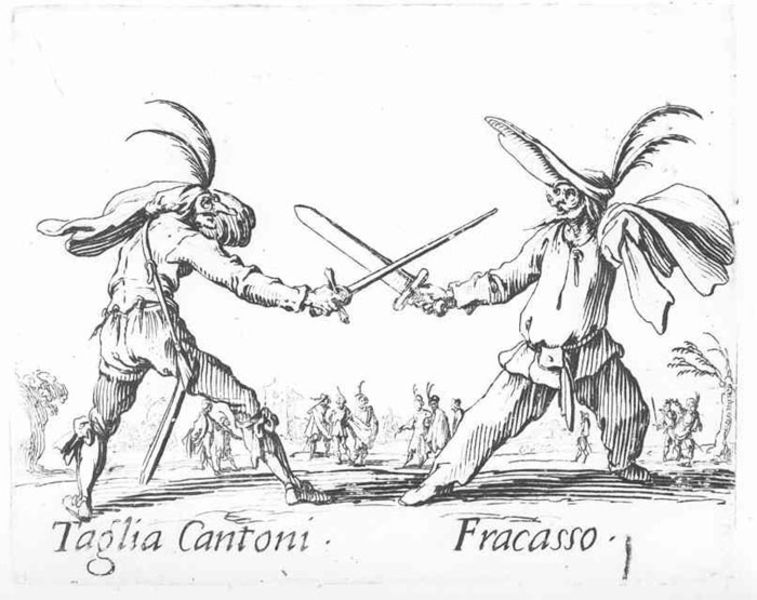
Titel: Taglia Cantoni, Fracasso
Künstler: Jacques Callot
Standort: Karlsruhe
Institution: Staatliche Kunsthalle Karlsruhe
Schlagwörter: conflict, crowd, feathers, fight, hands, hat, men, people, soldier, sword, swords, white, belt, black, dress, figures, grey, nose, old, sleeve, print, two, palm, feather, fighting, man, tree, background, field, eyes, drawing, paper, black and white, shadow, head dress, cartoon, etching, hats, sketch, battle, beard, boots, flight, french, faces, pen, writing, human, männer, cape, ink, theater, italian, ground, pants, pocket, shoes, pencil, medieval, draw, legs, war, mask, trousers, shirt, dance, poor, masks, stich, comic, royalty, feder, noses, sack, renessaince, sleeves, words, weapon, monsters, cross hatch, croud, beards, cuffs, funny, duel, bags, weapons, schwert, kampf, nase, italien, commedia dell'arte, cloack, fun, dual, big eyes, taglia cantoni, fracasso, stance, fencing, cantoni, scabbard, belts, swordfight, comedy, pirate, purse, taglia, epee, duell, shirts, medievil, sacks, fencers, pesent, pantaloons, writnig, disguise, duelling, pantomime, taglia cantoni fracasso, tunics, musketeer, deamon, pantaloon, crouwd, tagilia, tiglia cantoni, panaloon, pantalloon, fith, open ground, sword playing